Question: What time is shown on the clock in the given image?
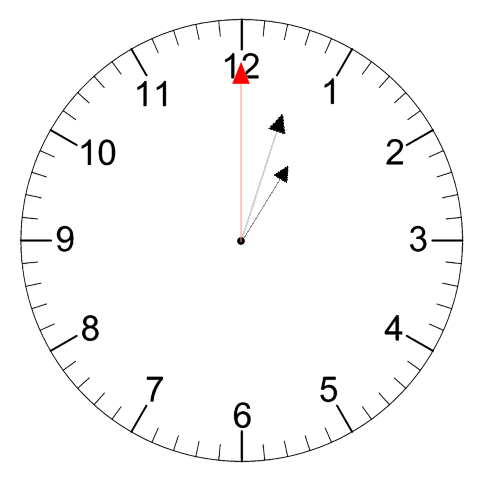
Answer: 01:03:00